Question: Given the following four-coloring problem graph, where part of the region has been pre-colored, how many coloring combinations are there for the remaining region?
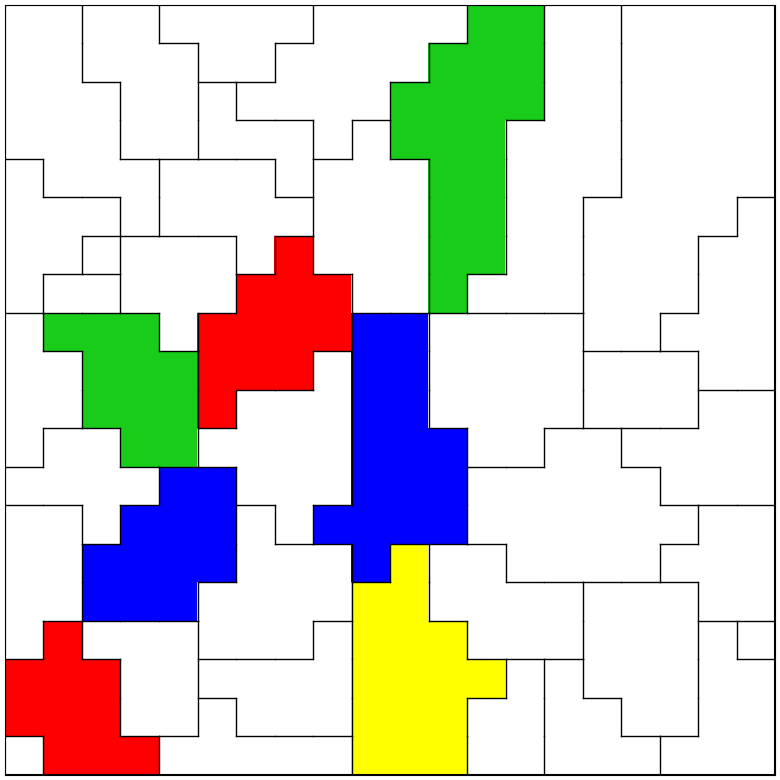
Answer: 13310400